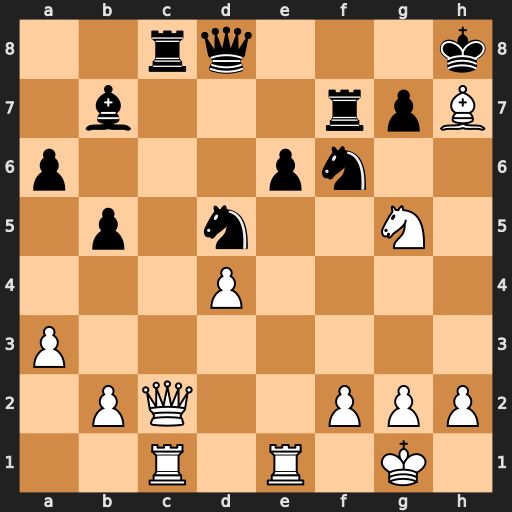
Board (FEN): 2rq3k/1b3rpB/p3pn2/1p1n2N1/3P4/P7/1PQ2PPP/2R1R1K1
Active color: w
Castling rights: -
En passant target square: -
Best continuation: Nxf7#